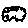
Label: cloud